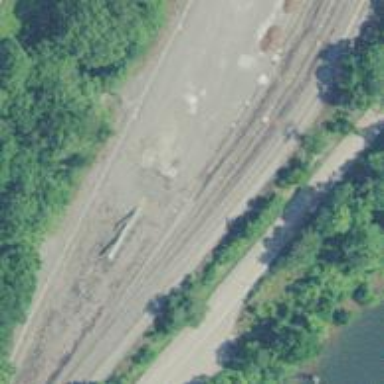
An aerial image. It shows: Railway yard in service.